Question: I am coding a (specific) backup program (for Minecraft) and I would like to know a way I can bypass this window:

I am still a beginner at Delphi, but I would like to see the different methods I could use to do so.
Thank you in advance :)
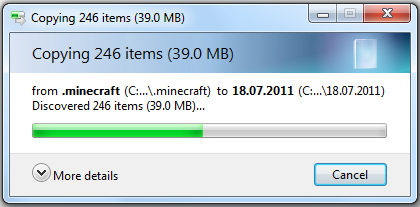
Answer: You are using <URL> to do the file copy. If you want it to be silent then include
'''
FOF_SILENT | FOF_NOCONFIRMATION | FOF_NOERRORUI | FOF_NOCONFIRMMKDIR
'''
in <URL>.